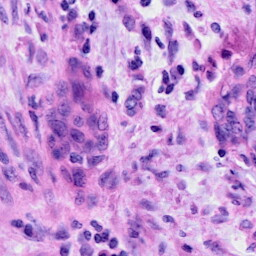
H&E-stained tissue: Cervix